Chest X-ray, PA view. Patient: 50 years old, sex F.
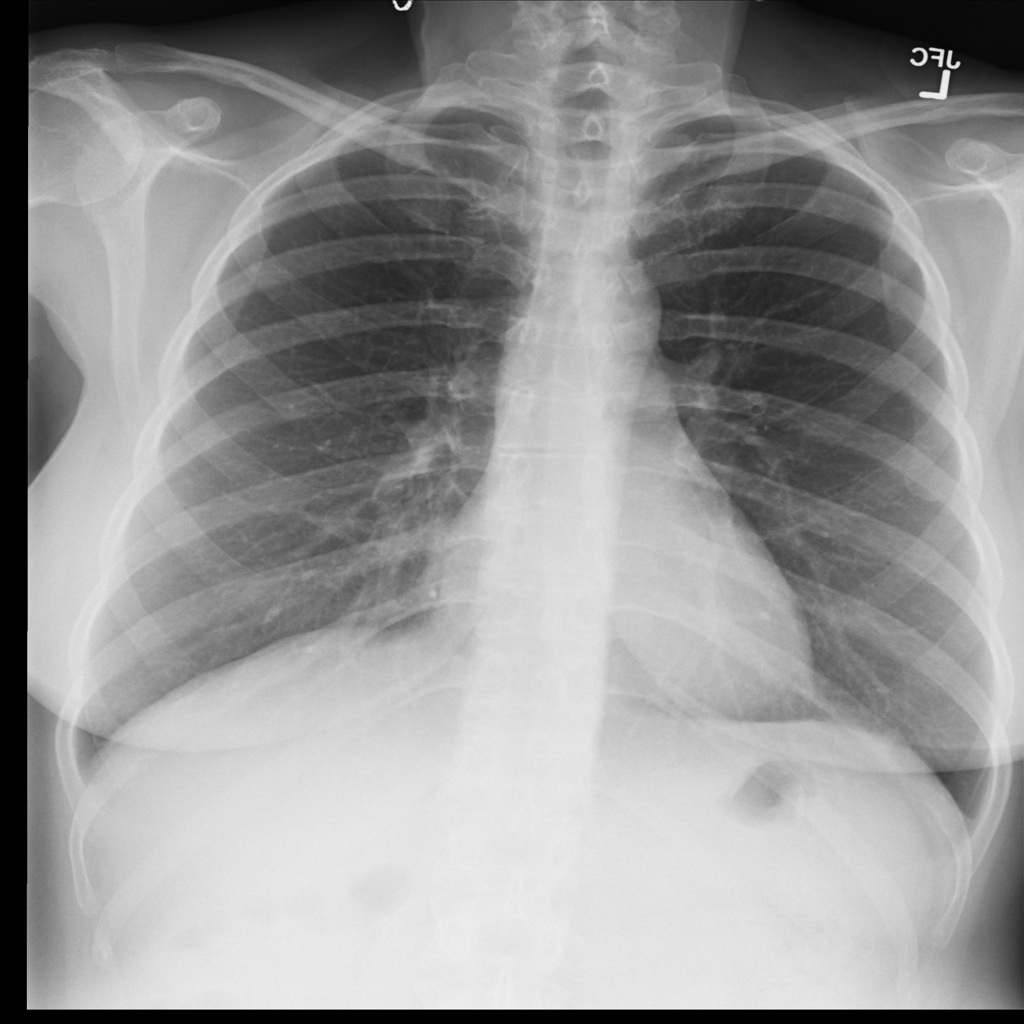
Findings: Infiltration